Field crop: tomato
Growth stage: 1
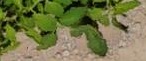
Species: tomato